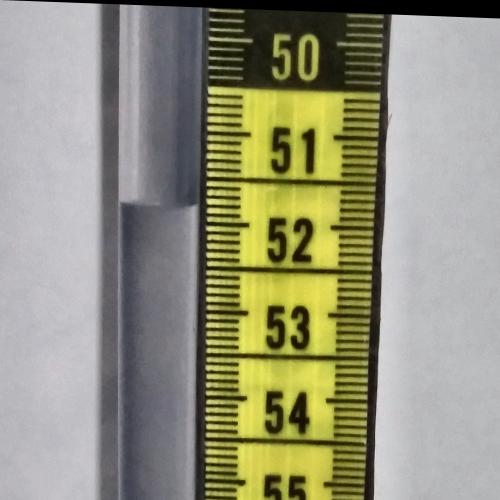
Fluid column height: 51.8 cm